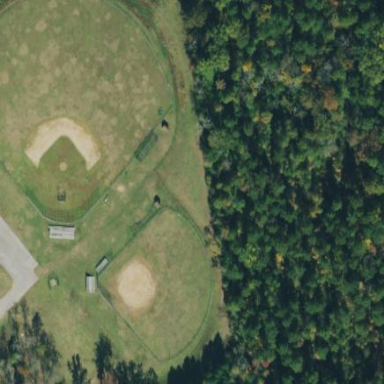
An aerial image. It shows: Softball pitch for leisure sports.